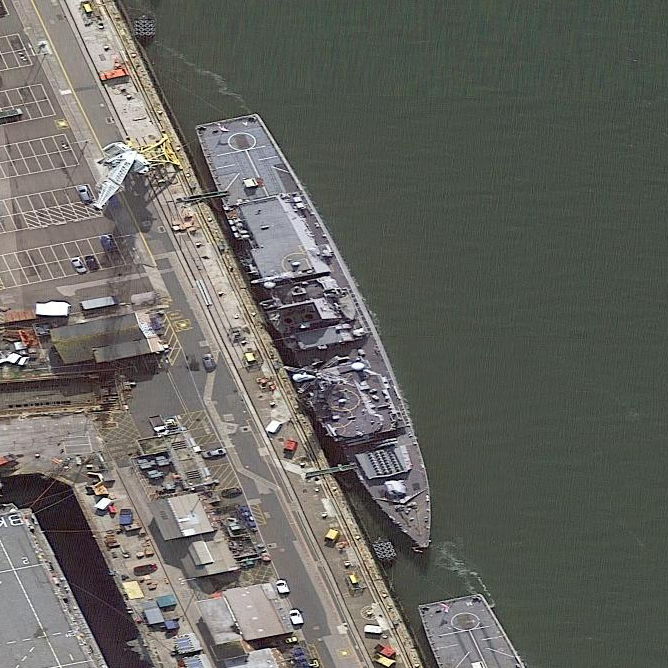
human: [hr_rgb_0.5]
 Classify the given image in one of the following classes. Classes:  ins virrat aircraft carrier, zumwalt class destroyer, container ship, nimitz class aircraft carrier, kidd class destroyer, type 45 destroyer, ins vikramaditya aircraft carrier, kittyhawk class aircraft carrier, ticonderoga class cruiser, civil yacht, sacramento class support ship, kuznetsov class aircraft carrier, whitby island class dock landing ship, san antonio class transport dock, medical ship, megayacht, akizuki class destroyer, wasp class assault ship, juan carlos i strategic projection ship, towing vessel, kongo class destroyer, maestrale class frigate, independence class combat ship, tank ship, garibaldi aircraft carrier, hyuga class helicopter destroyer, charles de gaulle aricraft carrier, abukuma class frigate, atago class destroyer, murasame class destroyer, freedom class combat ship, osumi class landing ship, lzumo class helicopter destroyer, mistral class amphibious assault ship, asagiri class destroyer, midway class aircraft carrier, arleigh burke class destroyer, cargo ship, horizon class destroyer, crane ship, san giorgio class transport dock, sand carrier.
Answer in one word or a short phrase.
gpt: Type 45 destroyer